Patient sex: M
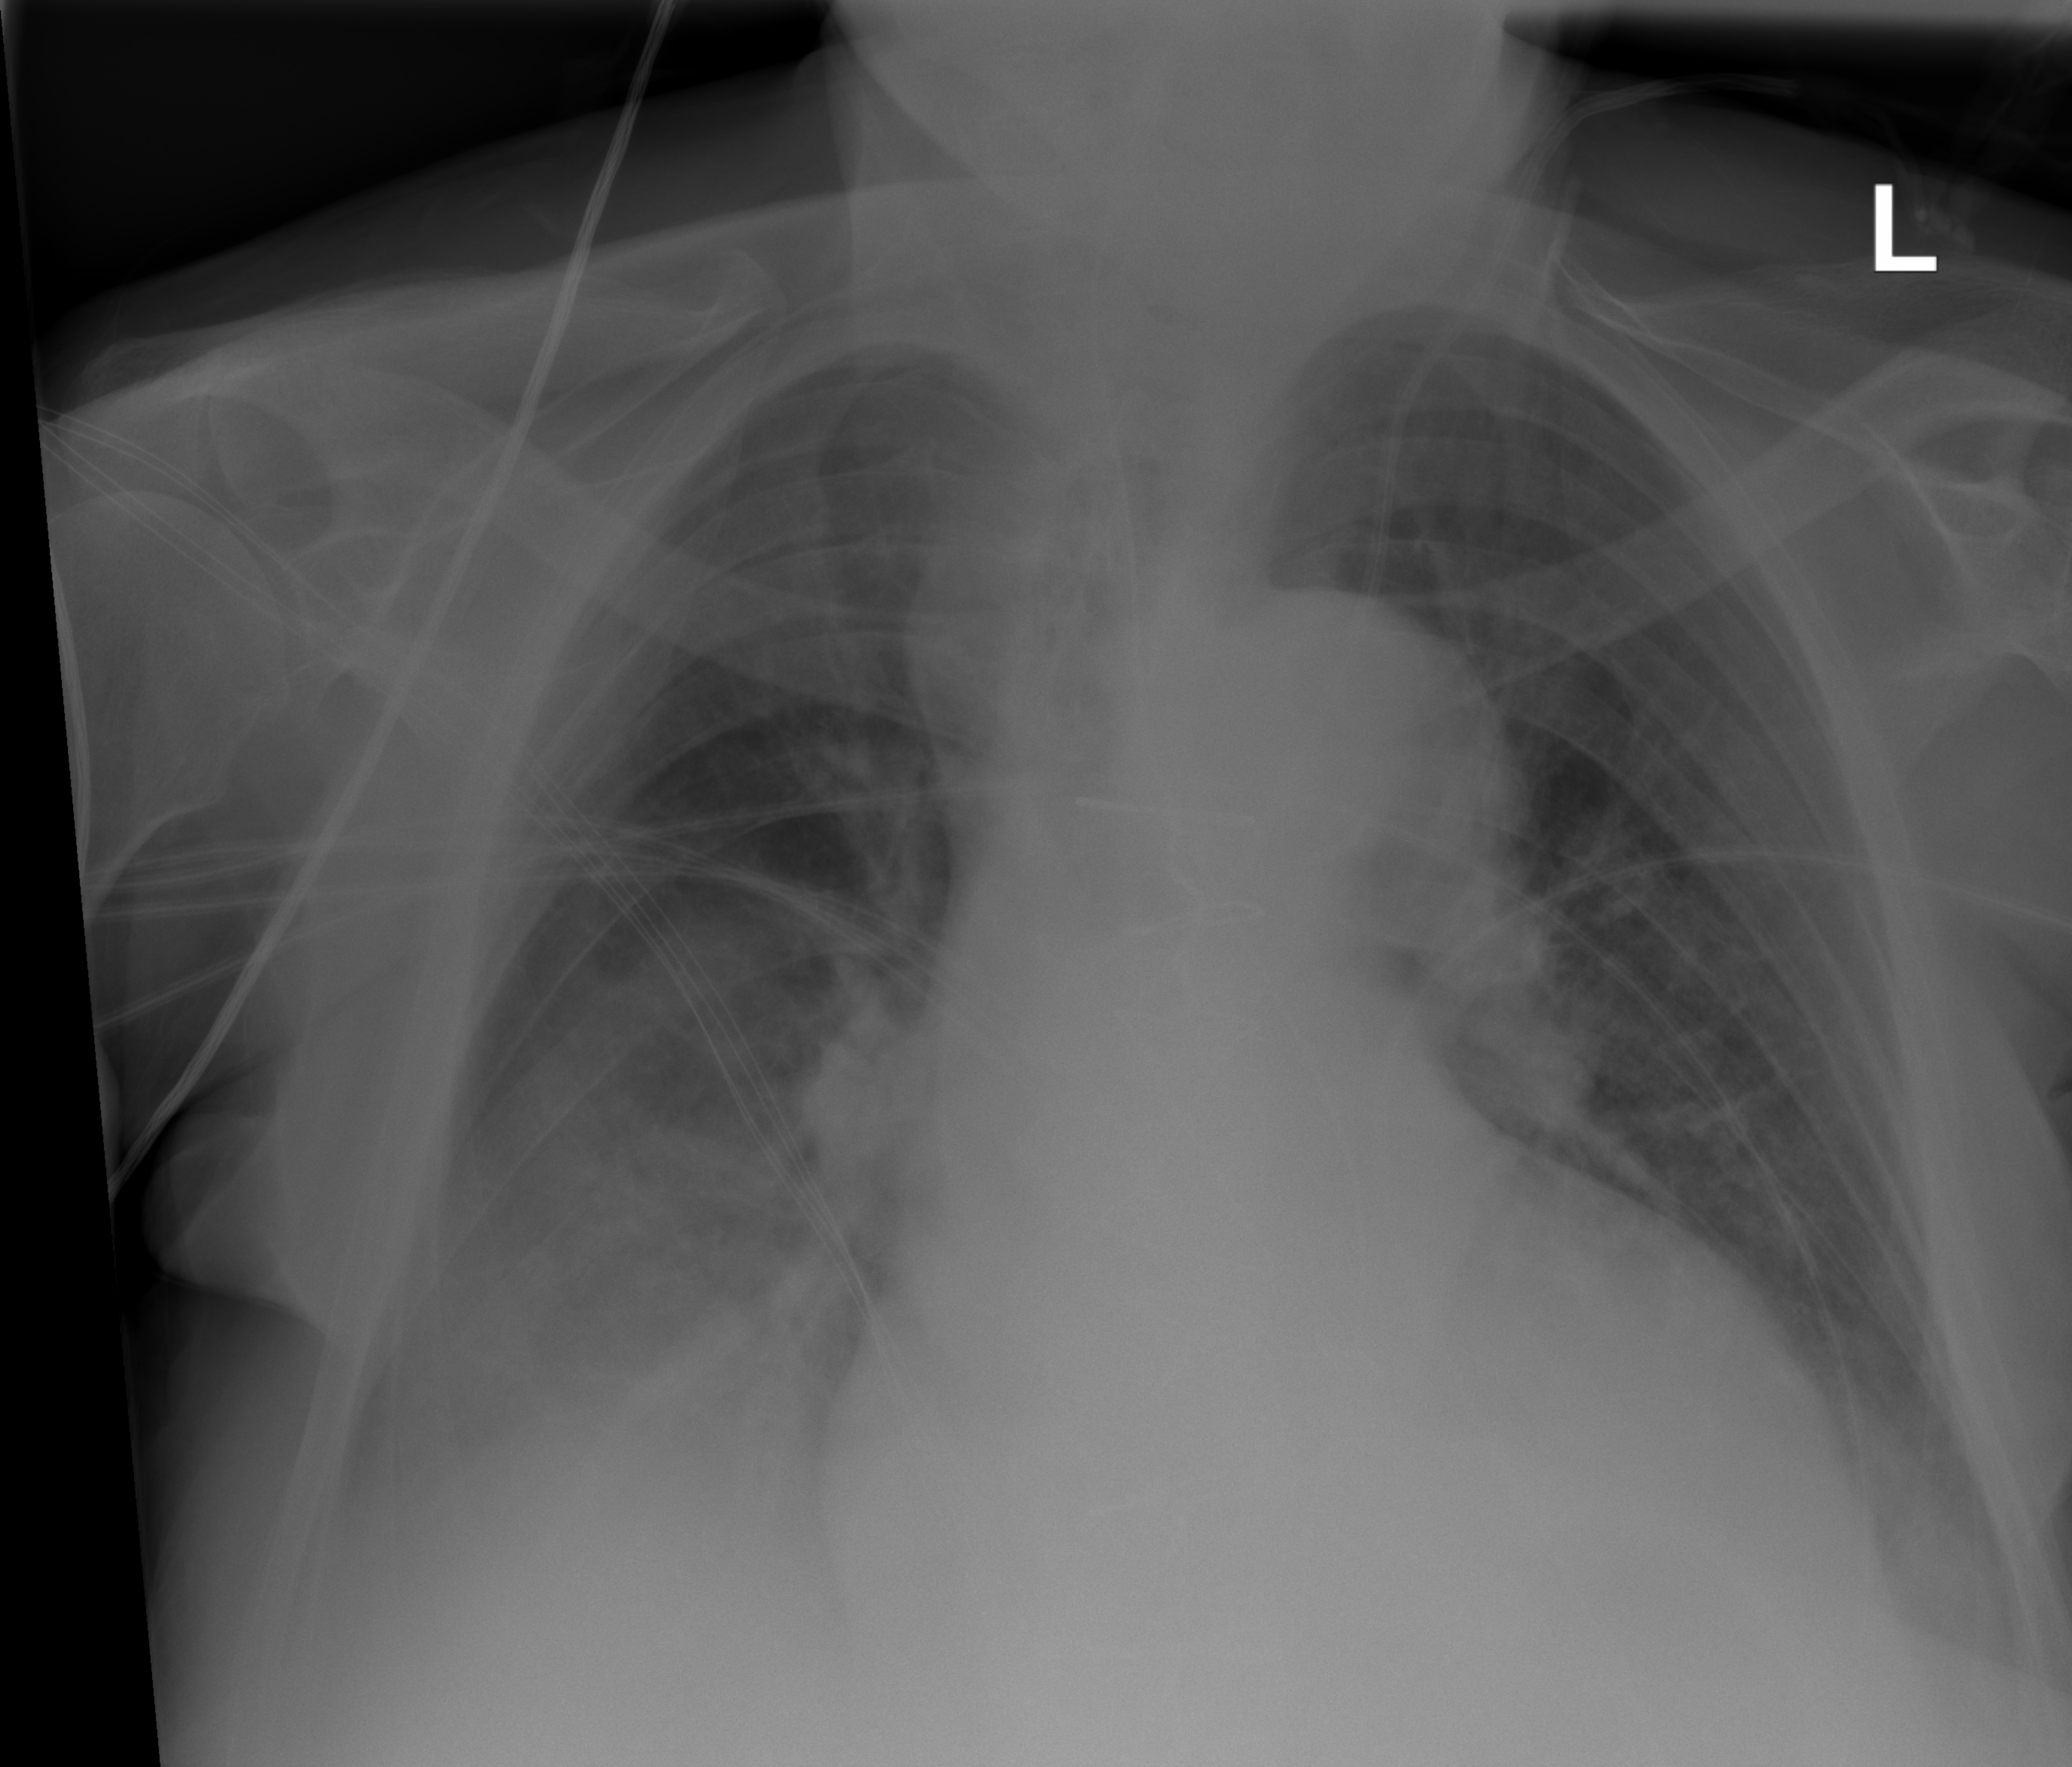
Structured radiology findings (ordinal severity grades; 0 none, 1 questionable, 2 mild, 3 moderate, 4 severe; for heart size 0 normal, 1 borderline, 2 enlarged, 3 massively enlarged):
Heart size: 2
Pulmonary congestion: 2
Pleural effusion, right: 3
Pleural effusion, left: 2
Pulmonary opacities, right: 2
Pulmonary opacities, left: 2
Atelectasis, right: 2
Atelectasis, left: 2